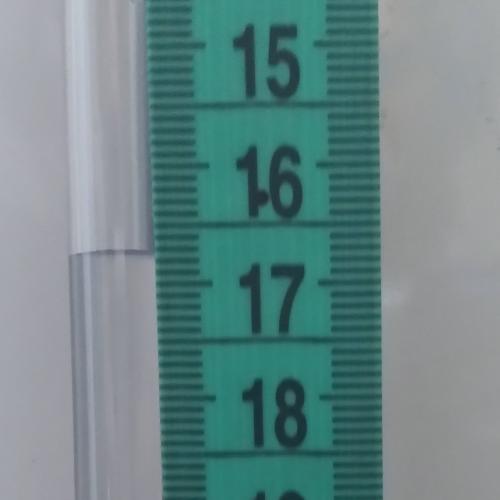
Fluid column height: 16.7 cm